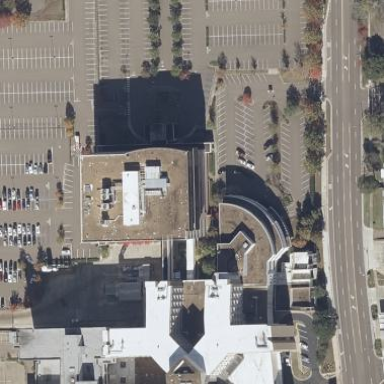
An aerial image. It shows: Office building.